Question: I'm working on a server based POS and I have a php page that displays the client current money on a table, I have 2 tables (Mov_ctes and Clientes), it works fine when I add WITH ROLLUP on the mysql query, It displays the Total but without A Name (NULL value), so I used
'''
IFNULL(Clientes.Nombre,'TOTAL')
'''
so It could change the NULL value to TOTAL, I entered the whole command on mysql and worked fine, however if I enter the same query via PHP it doesnt output the "Nombre" column
heres my code and a Mysql screenshot
'''
<!DOCTYPE html PUBLIC "-//W3C//DTD XHTML 1.0 Transitional//EN" "http://www.w3.org/TR/xhtml1/DTD/xhtml1-transitional.dtd">
<html xmlns="http://www.w3.org/1999/xhtml">
<head>
<meta http-equiv="Content-Type" content="text/html; charset=utf-8" />
<style type="text/css">
<!--
@import url("source/style.css");
-->
</style>
</head>
<body>
<?php
session_start();
$log=$_SESSION['sesion'];
$nombr=$_SESSION['username'];
if($log==1)
{
$con=mysqli_connect("localhost","user","pw","My_db");
if (mysqli_connect_errno())
{
echo "Failed to connect to MySQL: " . mysqli_connect_error();
}
//Mysql query
$result = mysqli_query($con,"SELECT Clientes.cliente_id,IFNULL(Clientes.Nombre,'TOTAL'), sum(Mov_ctes.Movimiento) FROM Clientes NATURAL LEFT JOIN Mov_ctes GROUP BY Nombre WITH ROLLUP");
echo "<table id='hor-minimalist-b' summary='Employee Pay Sheet'>";
echo "<thead>";
echo "<tr>";
echo "<th scope='col'>ID</th>";
echo "<th scope='col'>Nombre</th>";
echo "<th scope='col'>Saldo</th>";
echo "</tr>";
echo "</thead>";
echo "<tbody>";
while($row = mysqli_fetch_array($result))
{echo "<tr>";
echo "<td>" . $row['cliente_id'] . "</td>";
echo "<td>" . $row['Nombre'] . "</td>";
echo "<td>" . $row['sum(Mov_ctes.Movimiento)'] . "</td>";
echo "</tr>";
}
echo "</tbody>";
echo "</table>";
mysqli_close($con);
}
?>
'''

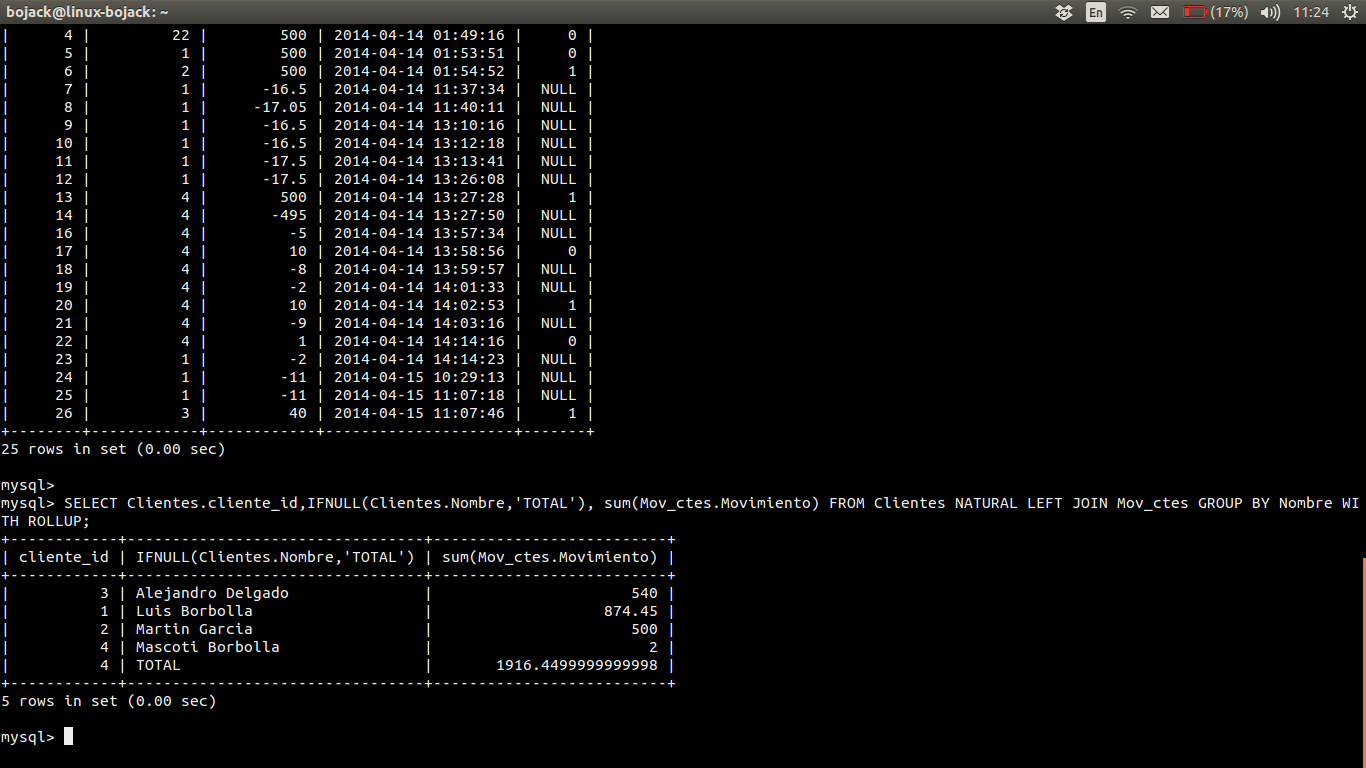
Answer: You need an alias for the column, otherwise the column name will be 'IFNULL(Clientes.Nombre,'TOTAL')':
'''
SELECT IFNULL(Clientes.Nombre,'TOTAL') AS Nombre
...
'''